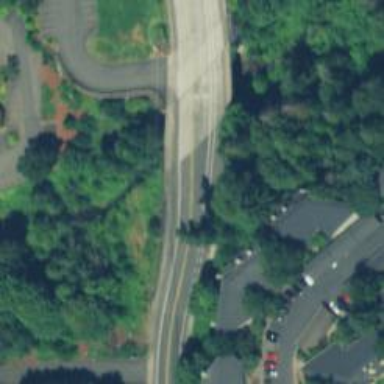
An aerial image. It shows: Tertiary road.